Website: walmart
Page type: address-validator
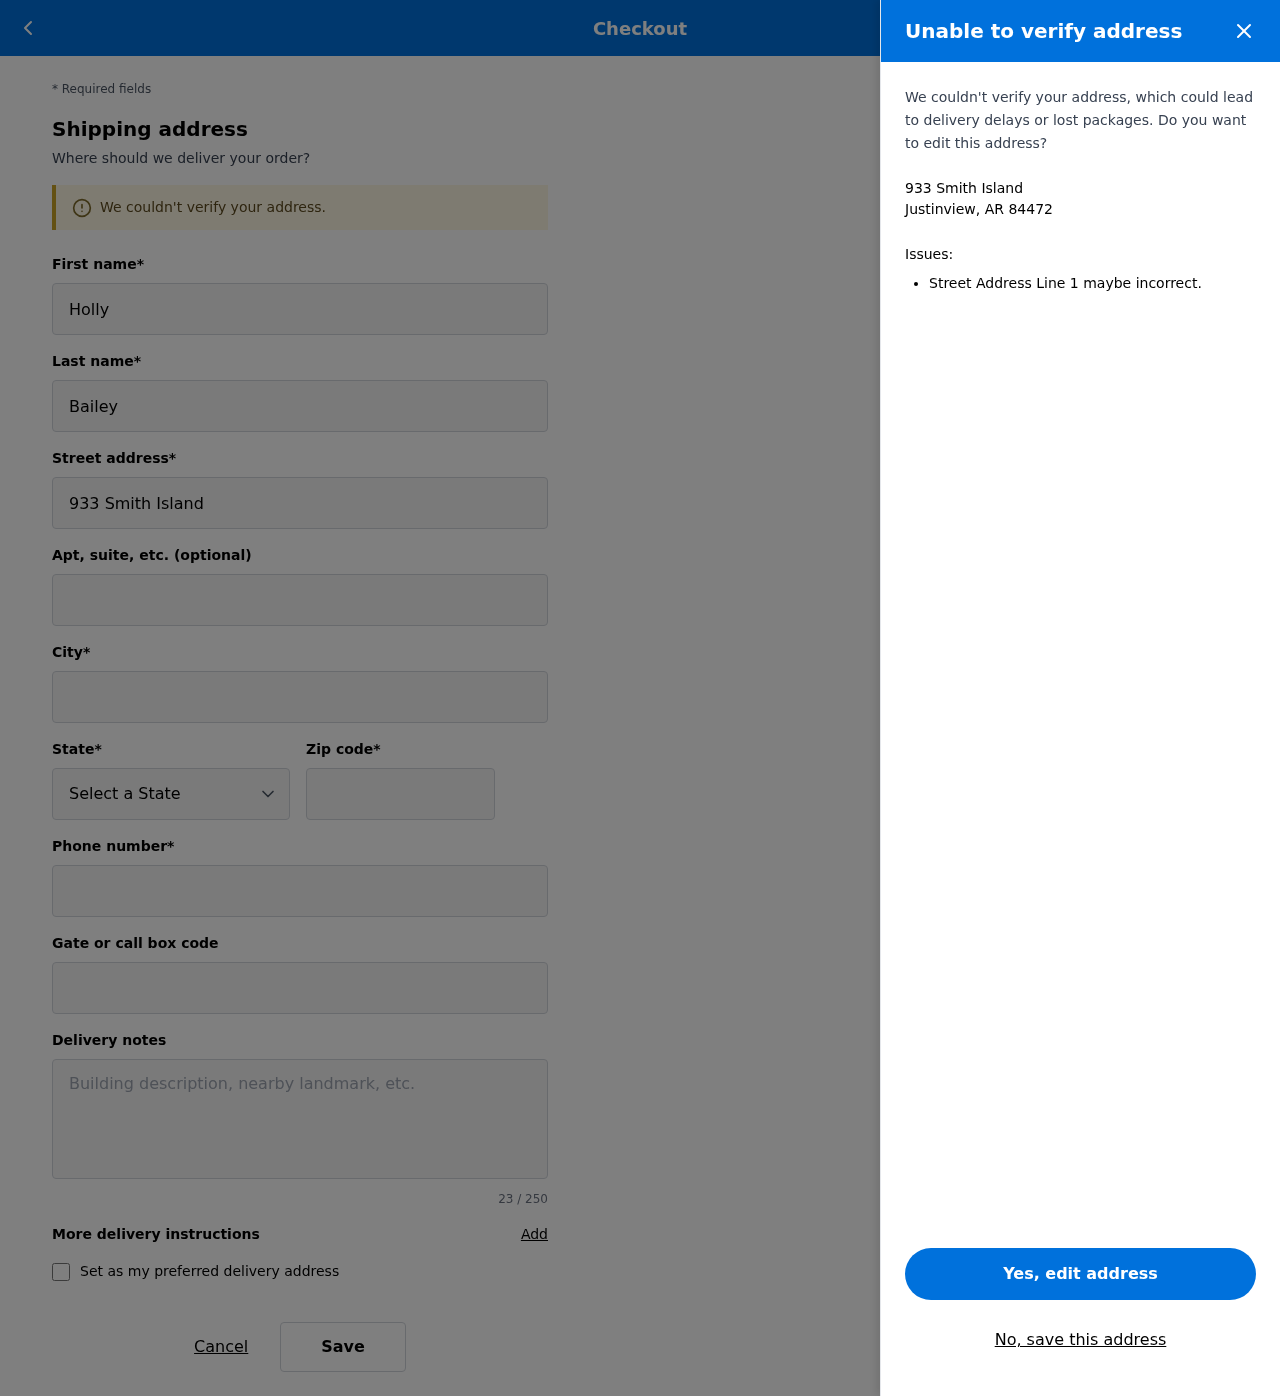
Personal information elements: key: PII_CITY_STATE_ZIP
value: Justinview, AR 84472
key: PII_DELIVERY_INSTRUCTIONS
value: Place in package locker
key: PII_STATE_ABBR
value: AR
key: PII_STREET
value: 933 Smith Island
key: PII_FIRSTNAME
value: Holly
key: PII_LASTNAME
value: Bailey
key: PII_CITY
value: Justinview
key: PII_POSTCODE
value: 84472
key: PII_PHONE
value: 6268027714
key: PII_SECURITY_CODE
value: FW56